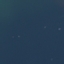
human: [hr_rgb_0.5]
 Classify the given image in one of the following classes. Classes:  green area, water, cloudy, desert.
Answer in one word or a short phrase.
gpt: water